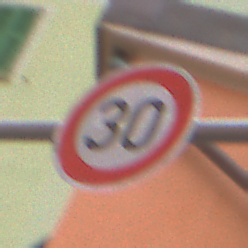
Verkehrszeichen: Geschwindigkeit30
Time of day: Midday
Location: Outdoor (Urban)
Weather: Overcast
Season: NotSpecified
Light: Natural